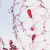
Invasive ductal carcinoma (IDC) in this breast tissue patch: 0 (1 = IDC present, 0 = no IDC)